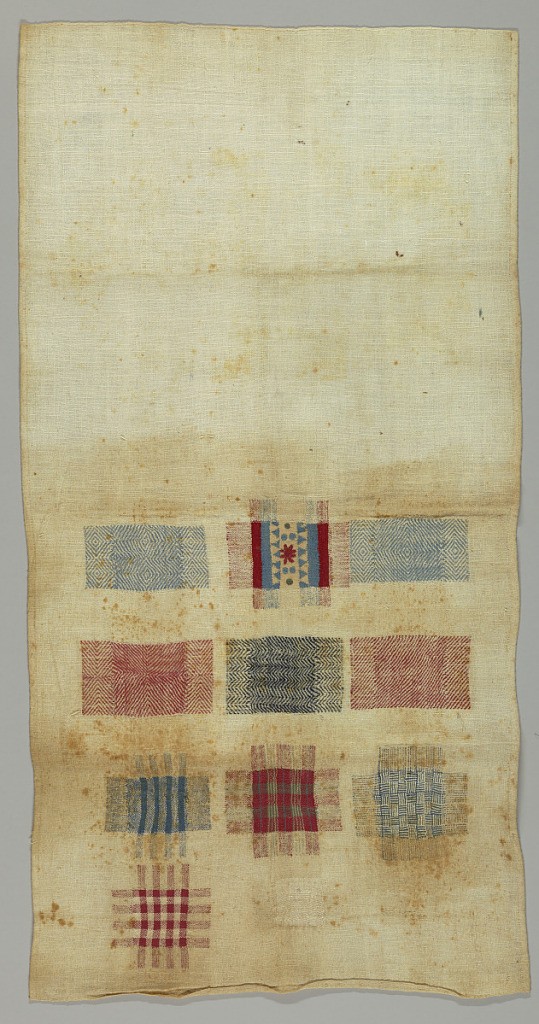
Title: Darning sampler (unfinished)
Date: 19th century
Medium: cotton embroidery on wool foundation Technique: embroidered in running stitches (pattern darning) on plain weave foundation
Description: Twelve squares of pattern darning at the right end of the cloth.